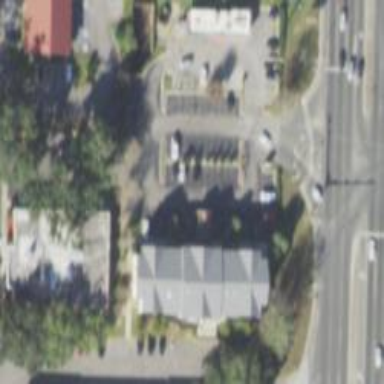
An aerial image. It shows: Parking space is available.